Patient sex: M
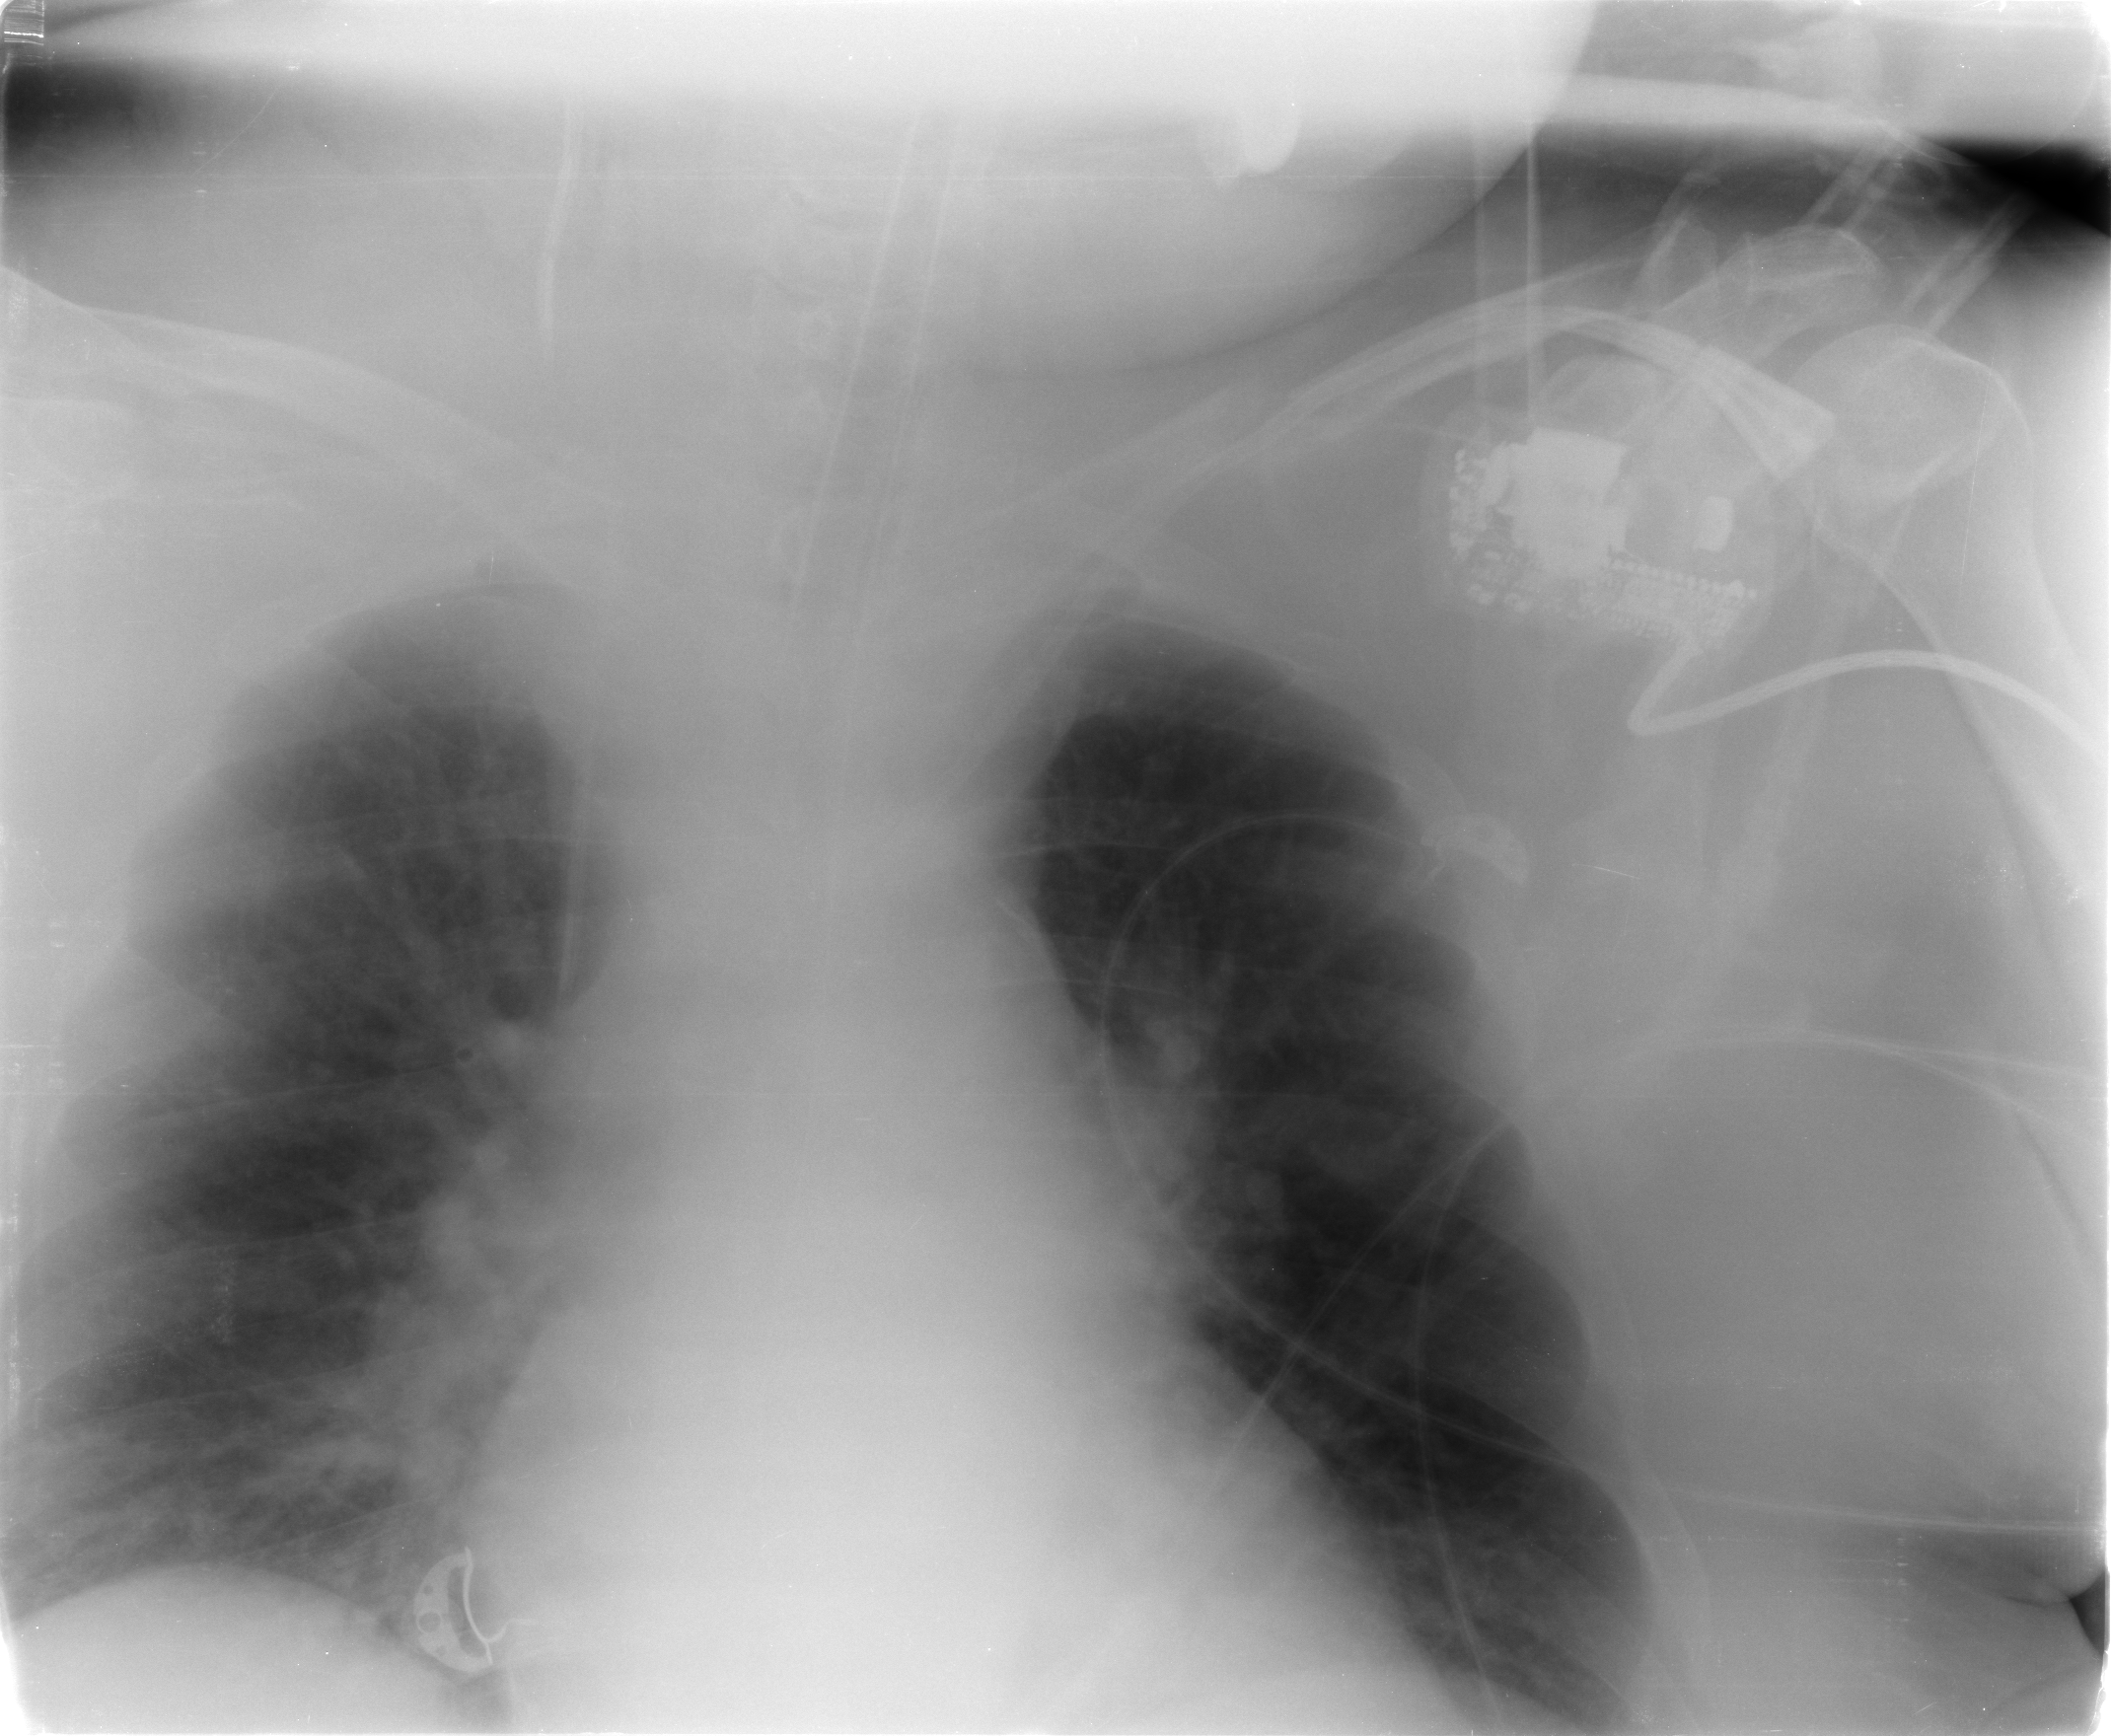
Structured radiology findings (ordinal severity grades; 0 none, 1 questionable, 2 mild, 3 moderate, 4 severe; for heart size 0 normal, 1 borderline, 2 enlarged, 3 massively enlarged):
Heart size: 1
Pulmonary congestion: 2
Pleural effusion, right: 2
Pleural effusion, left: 2
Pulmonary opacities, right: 0
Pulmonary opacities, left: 2
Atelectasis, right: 1
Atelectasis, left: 2